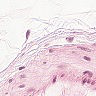
Metastatic tissue present: no